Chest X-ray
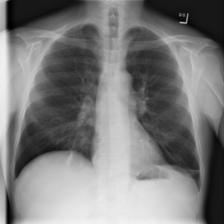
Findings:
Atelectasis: positive
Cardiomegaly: negative
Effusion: negative
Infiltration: negative
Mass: negative
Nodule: negative
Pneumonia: negative
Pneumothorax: negative
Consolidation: negative
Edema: negative
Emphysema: negative
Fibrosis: negative
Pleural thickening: negative
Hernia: negative